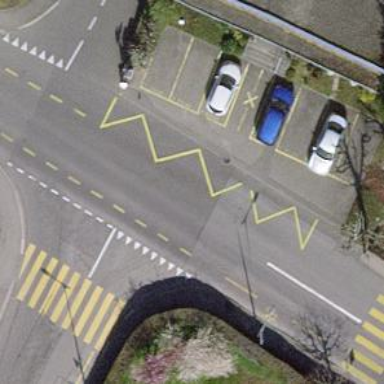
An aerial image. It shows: Unclassified road with asphalt surface. It has designated cycle lane.